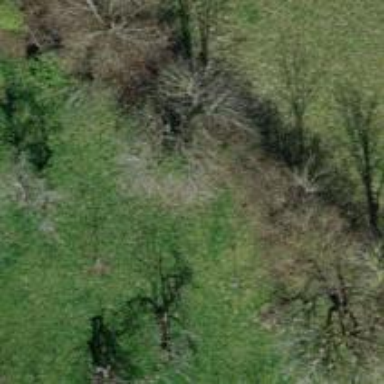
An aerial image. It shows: Beautiful tree in nature.